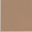
Piece: xx